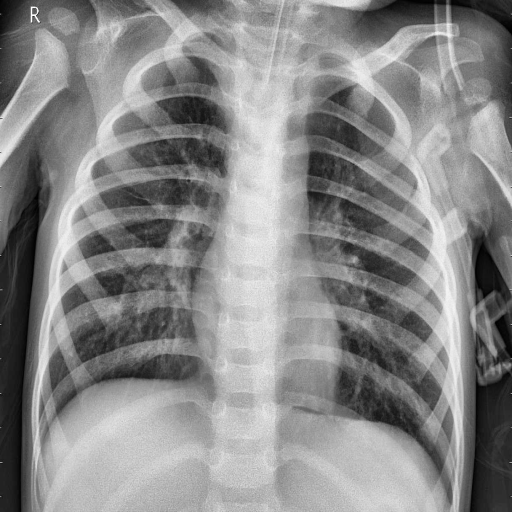
Finding: PNEUMONIA